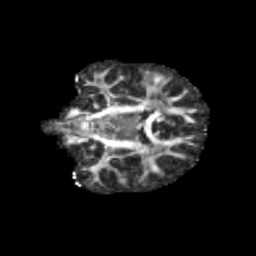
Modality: FA
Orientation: coronal
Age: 9
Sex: female
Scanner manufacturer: siemens
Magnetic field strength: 3 T
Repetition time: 3.8 s
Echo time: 0.07 s